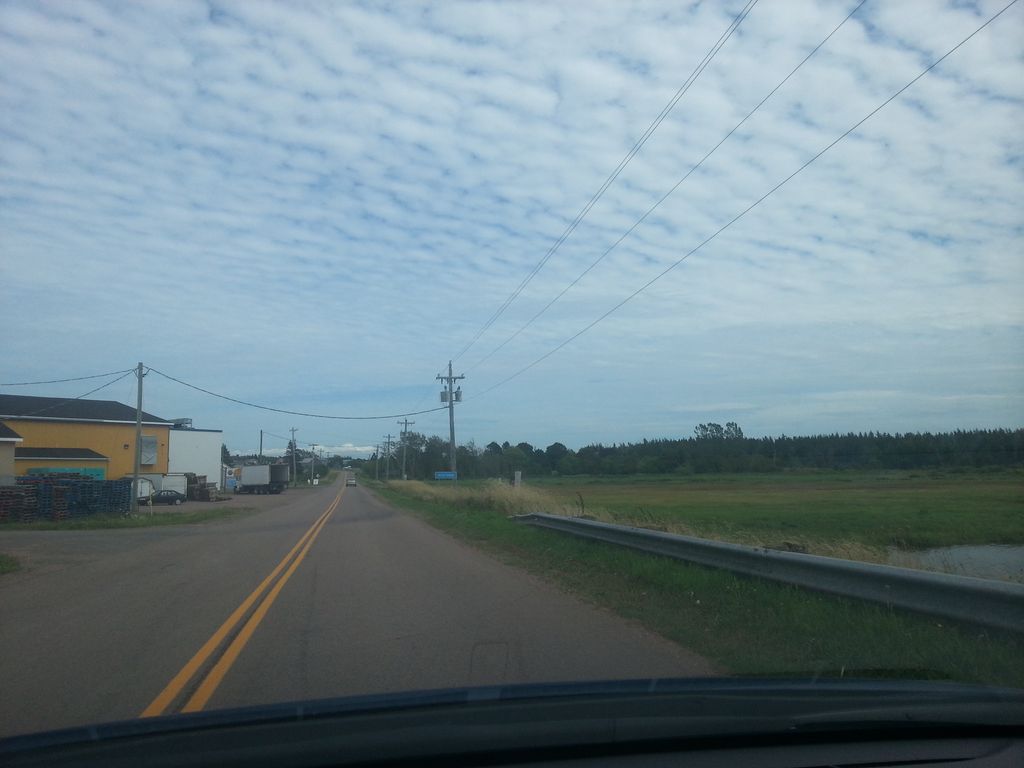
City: charlottetown